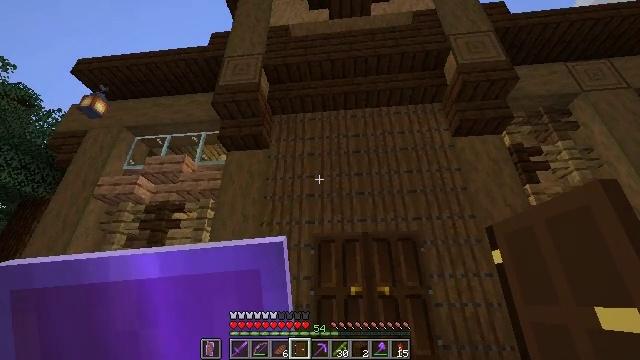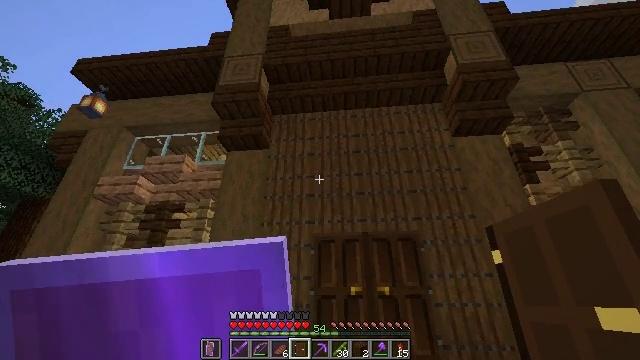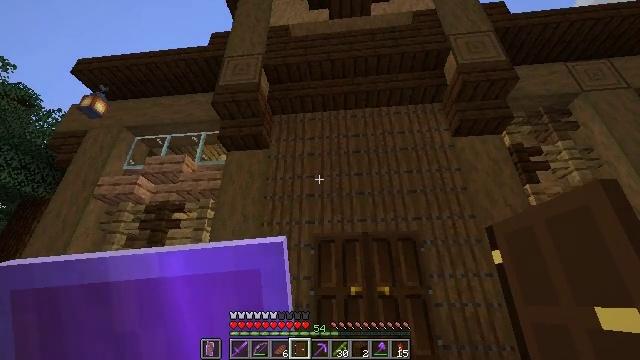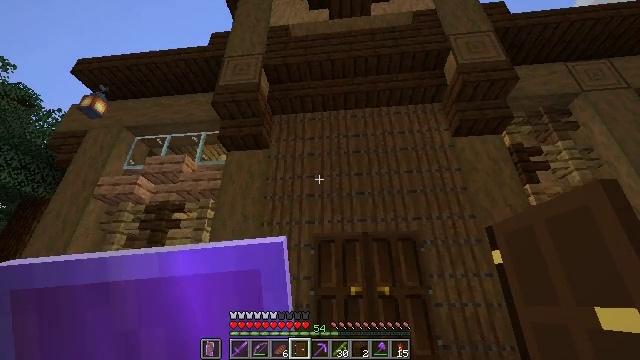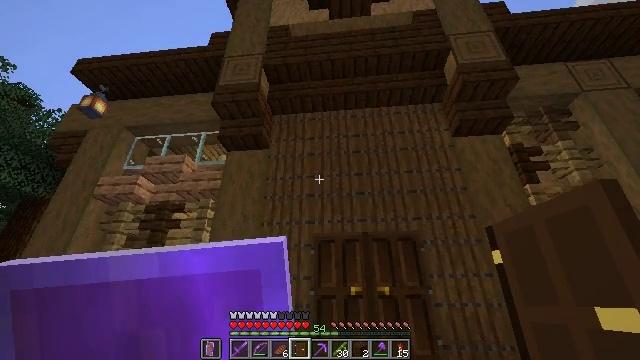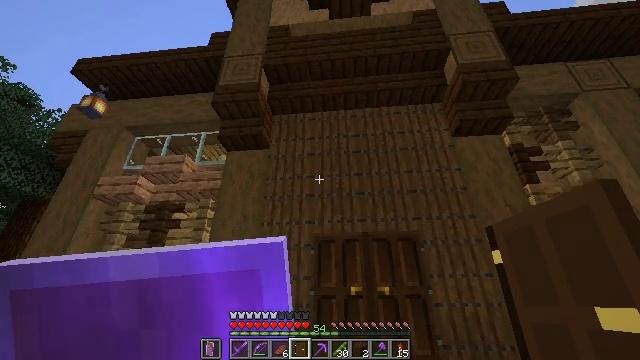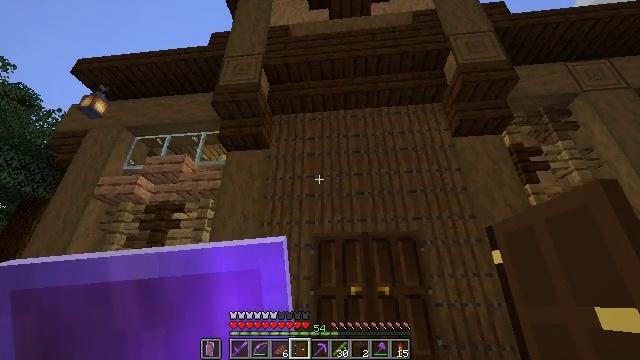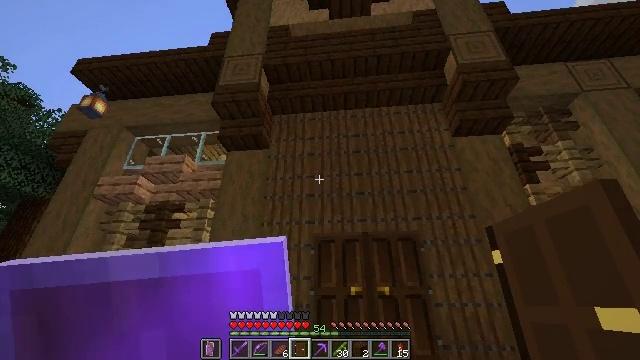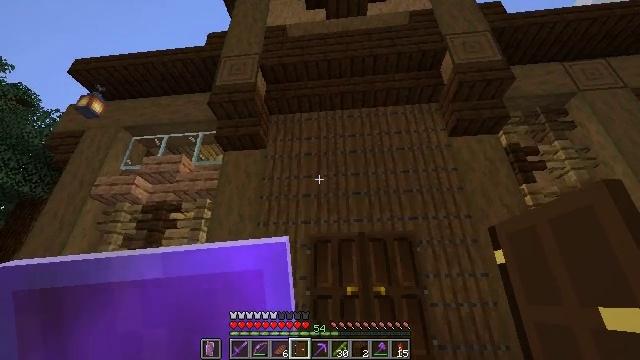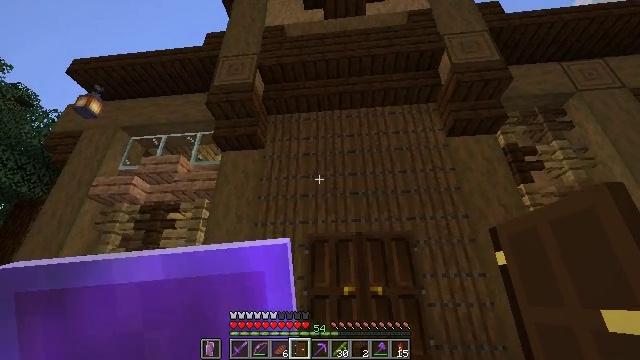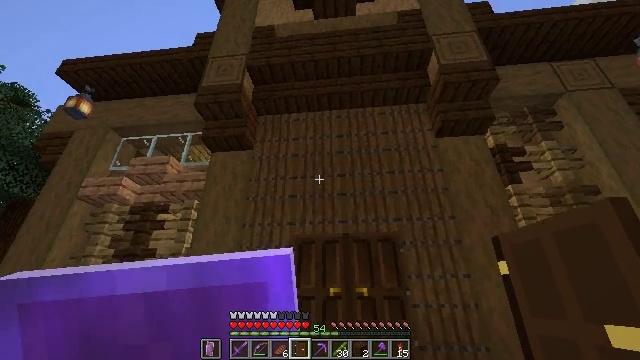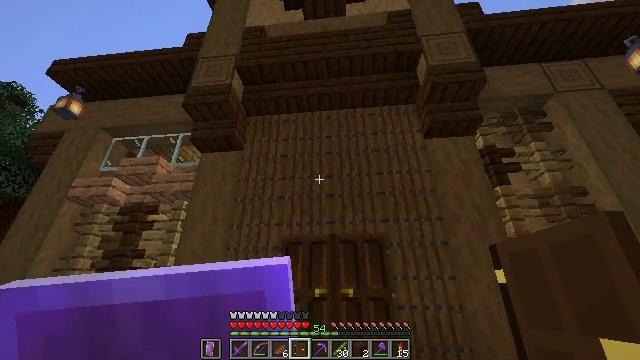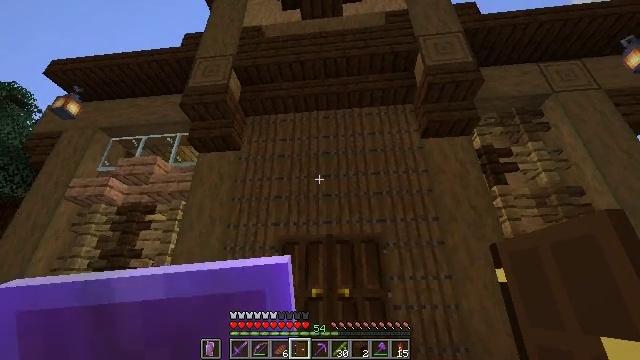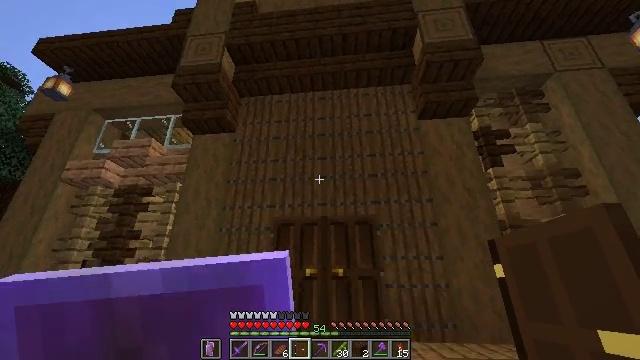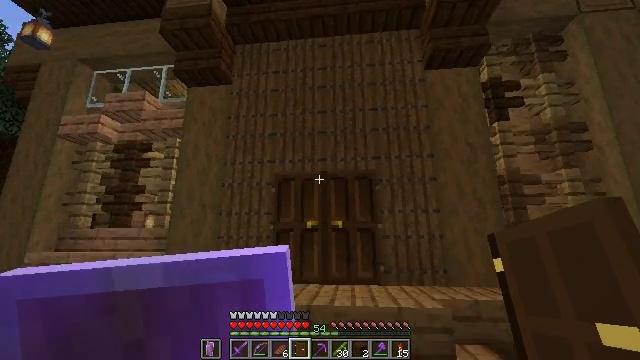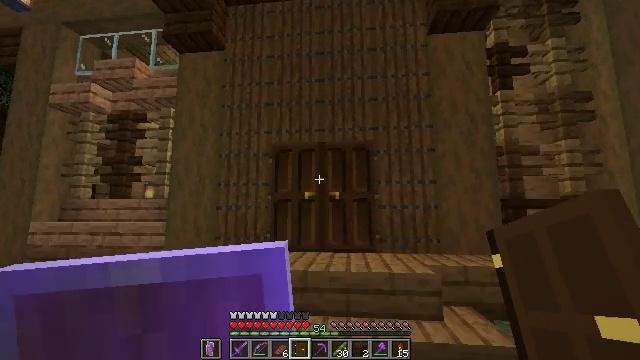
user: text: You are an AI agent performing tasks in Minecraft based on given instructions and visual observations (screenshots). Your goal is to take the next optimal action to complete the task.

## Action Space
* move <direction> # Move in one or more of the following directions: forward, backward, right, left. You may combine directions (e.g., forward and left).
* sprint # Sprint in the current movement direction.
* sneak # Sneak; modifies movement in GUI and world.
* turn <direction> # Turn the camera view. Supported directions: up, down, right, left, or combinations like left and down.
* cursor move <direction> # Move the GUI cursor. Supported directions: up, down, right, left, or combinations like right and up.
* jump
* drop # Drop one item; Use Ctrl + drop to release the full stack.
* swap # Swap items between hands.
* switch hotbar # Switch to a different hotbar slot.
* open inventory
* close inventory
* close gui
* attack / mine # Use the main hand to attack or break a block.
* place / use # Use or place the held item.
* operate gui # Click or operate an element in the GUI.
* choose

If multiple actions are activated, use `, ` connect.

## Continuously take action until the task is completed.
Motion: motion action
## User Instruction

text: Take spruce planks to craft a spruce pressure plate.
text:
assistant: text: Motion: no_op
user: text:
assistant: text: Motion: no_op
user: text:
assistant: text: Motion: no_op
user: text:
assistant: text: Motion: no_op
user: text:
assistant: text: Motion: no_op
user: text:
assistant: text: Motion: no_op
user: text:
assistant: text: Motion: no_op
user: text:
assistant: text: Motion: move right
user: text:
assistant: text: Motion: move right
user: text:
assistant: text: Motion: move right
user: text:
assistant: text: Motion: move right
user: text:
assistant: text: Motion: no_op
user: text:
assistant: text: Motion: turn down
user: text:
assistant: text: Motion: turn down
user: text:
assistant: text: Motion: turn down
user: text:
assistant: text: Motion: turn down
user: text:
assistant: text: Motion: no_op
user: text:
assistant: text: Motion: no_op
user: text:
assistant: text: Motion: turn down
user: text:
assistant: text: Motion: turn left and down
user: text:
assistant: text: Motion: turn left and down
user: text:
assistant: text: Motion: turn down
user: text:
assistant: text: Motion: no_op
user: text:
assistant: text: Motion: no_op
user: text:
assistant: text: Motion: no_op
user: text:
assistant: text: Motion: no_op
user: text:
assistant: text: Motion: no_op
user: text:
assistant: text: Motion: no_op
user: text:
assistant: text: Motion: move forward
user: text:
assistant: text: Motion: move forward